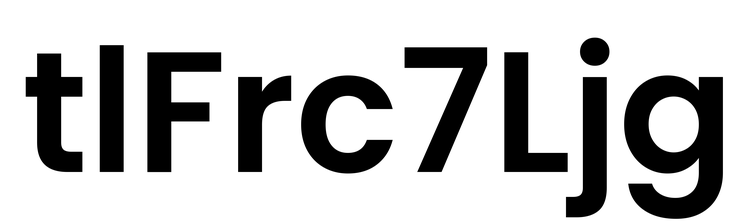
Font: Poppins-SemiBold